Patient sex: M
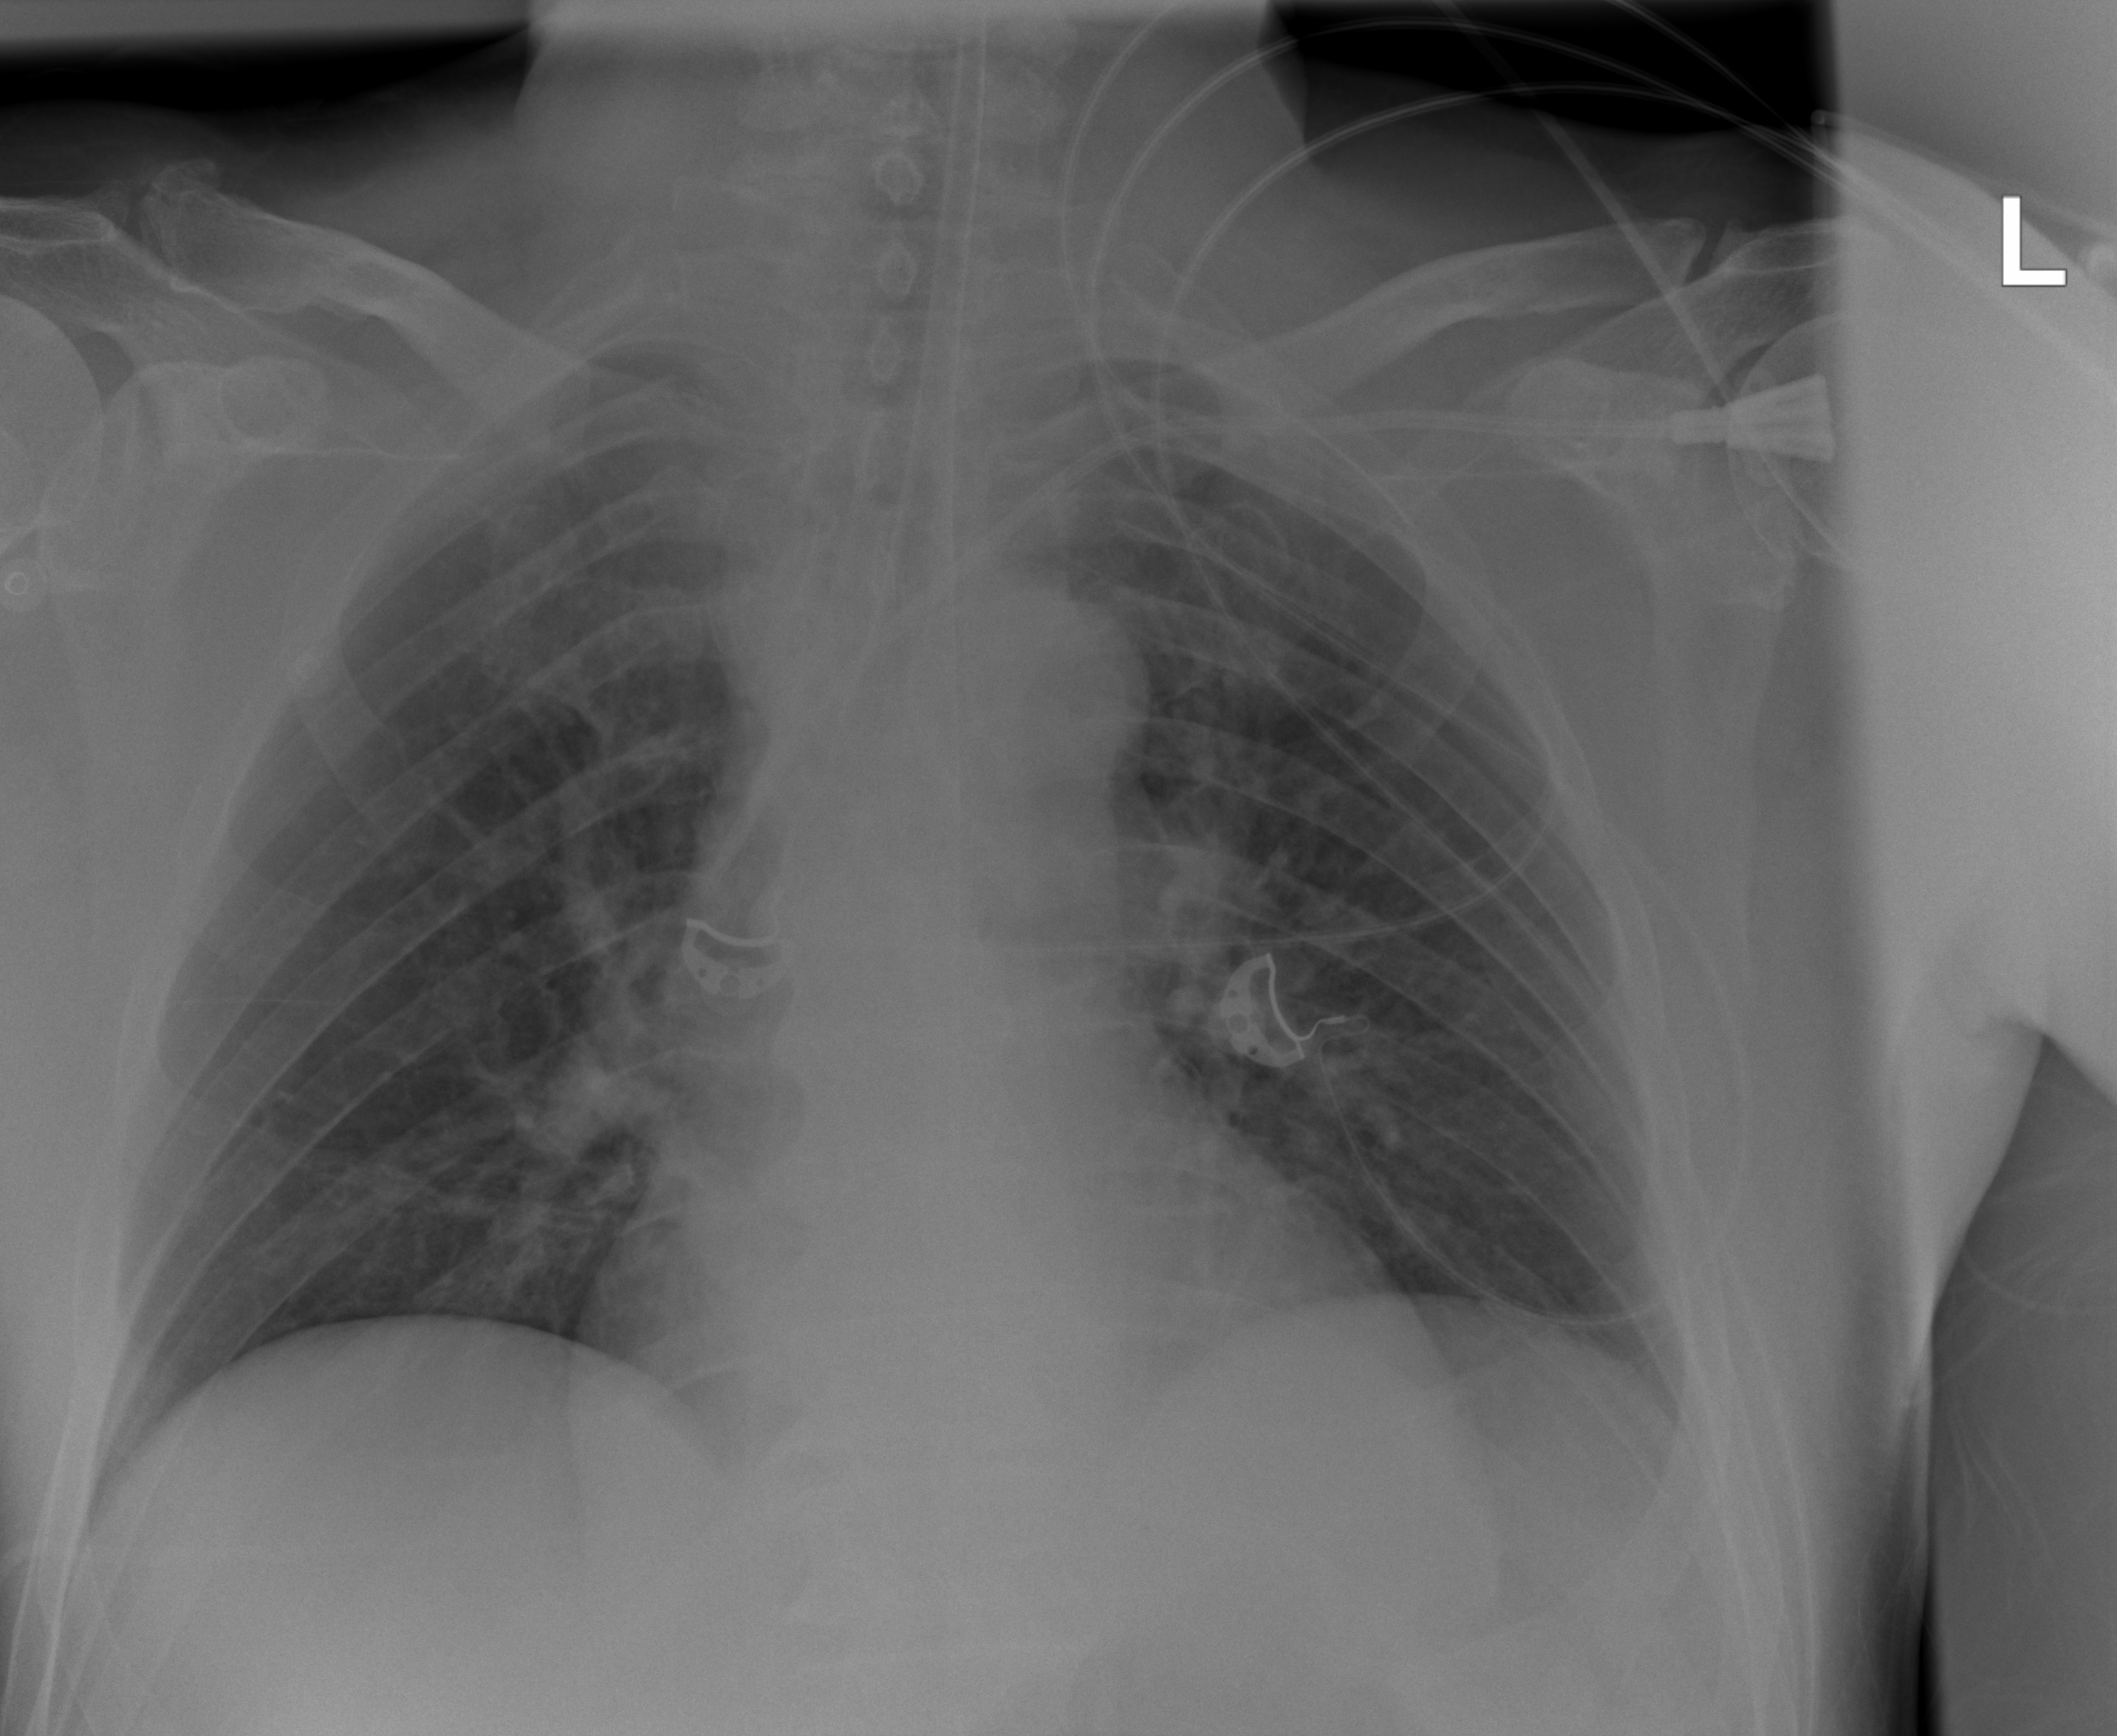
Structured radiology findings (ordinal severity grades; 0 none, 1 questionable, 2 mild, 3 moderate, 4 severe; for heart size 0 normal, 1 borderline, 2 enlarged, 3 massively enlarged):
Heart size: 2
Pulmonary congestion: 0
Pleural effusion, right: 0
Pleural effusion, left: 0
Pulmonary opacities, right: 0
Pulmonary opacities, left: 0
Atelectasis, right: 2
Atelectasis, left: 0